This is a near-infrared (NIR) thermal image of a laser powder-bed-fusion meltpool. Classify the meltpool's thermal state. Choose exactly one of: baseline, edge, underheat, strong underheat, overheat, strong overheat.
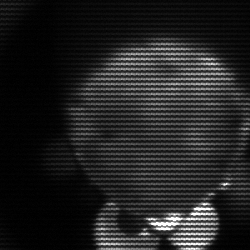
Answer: edge